Interaction volume radius: 5 \u00c5
Interaction volume height: 20 \u00c5
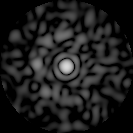
Disorder parameter: 0.8491